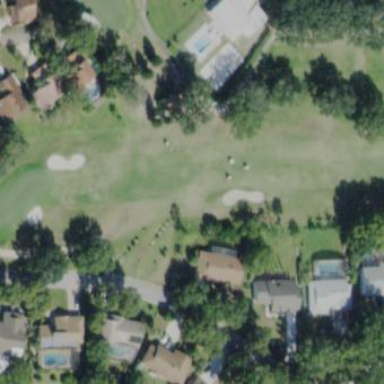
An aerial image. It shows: Golf fairway surrounded by grass.